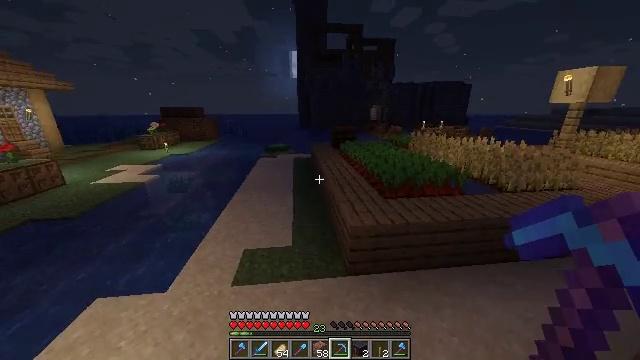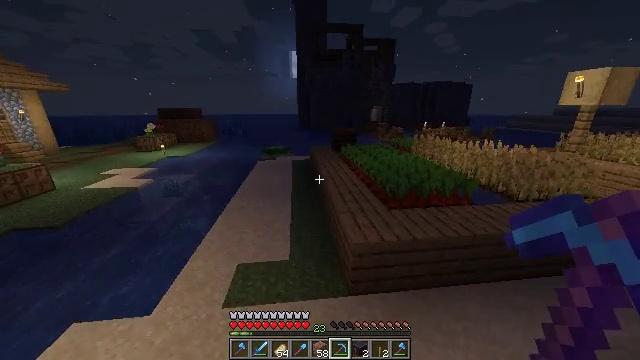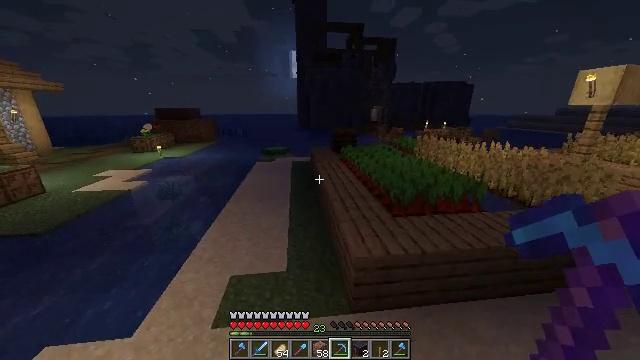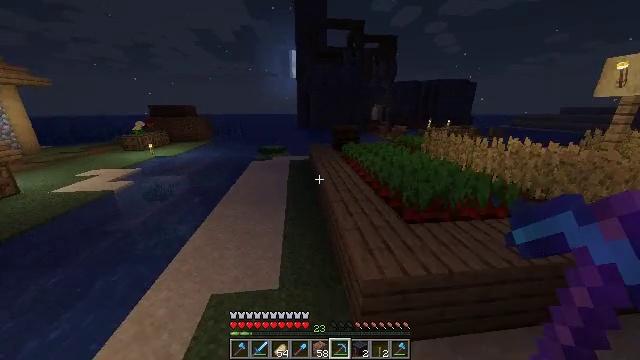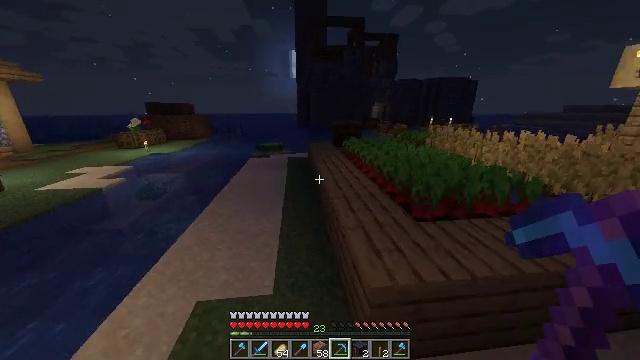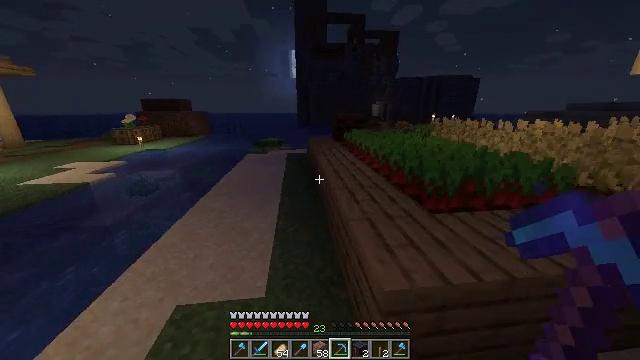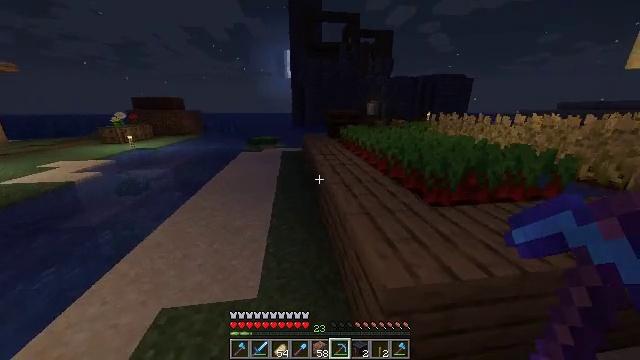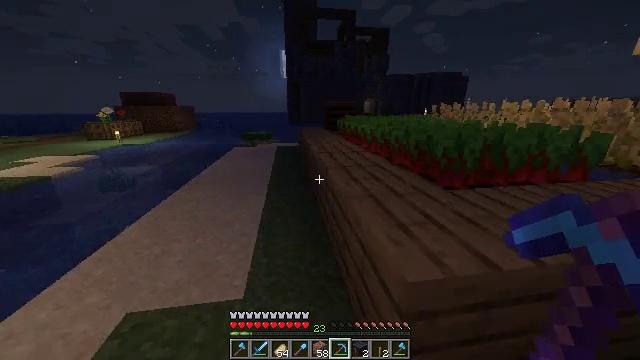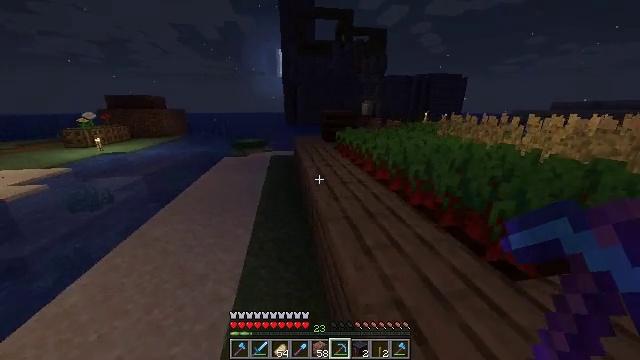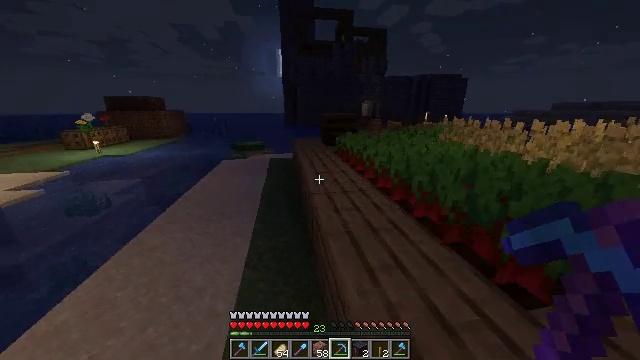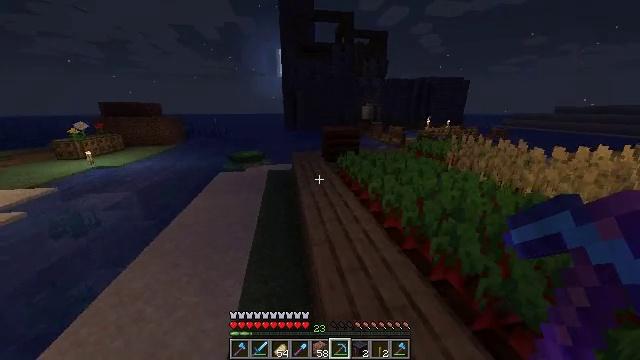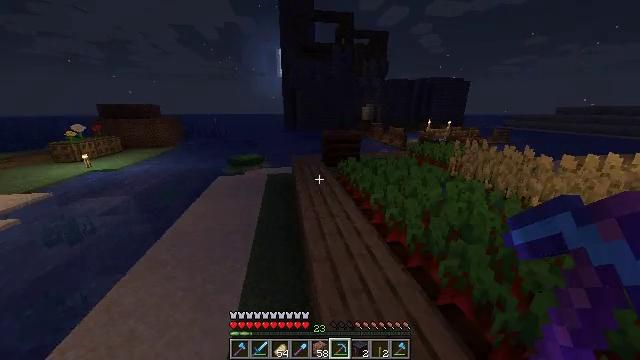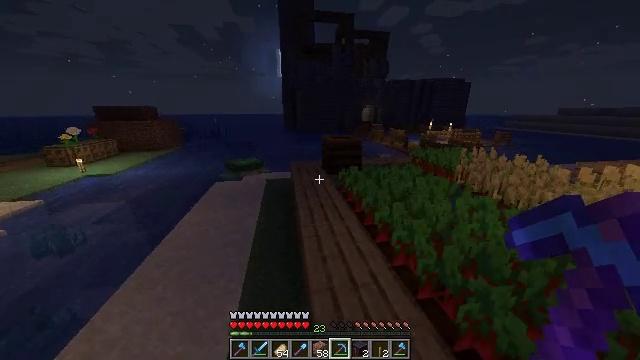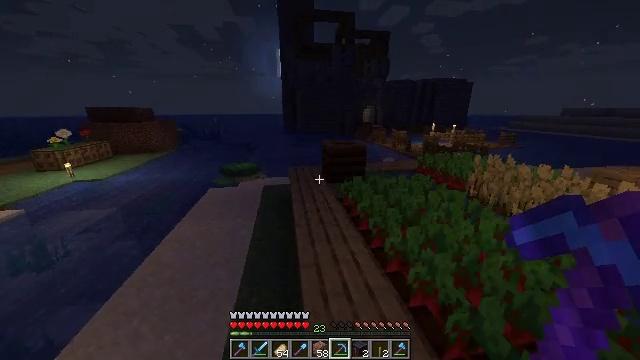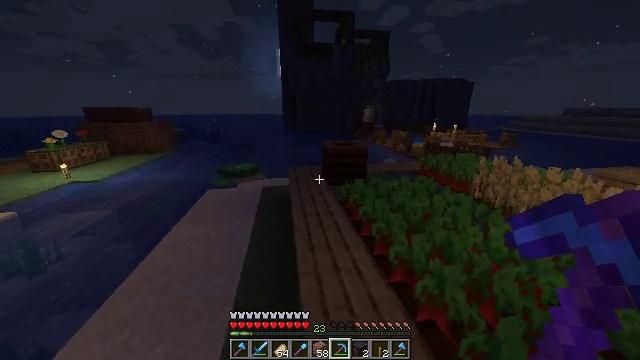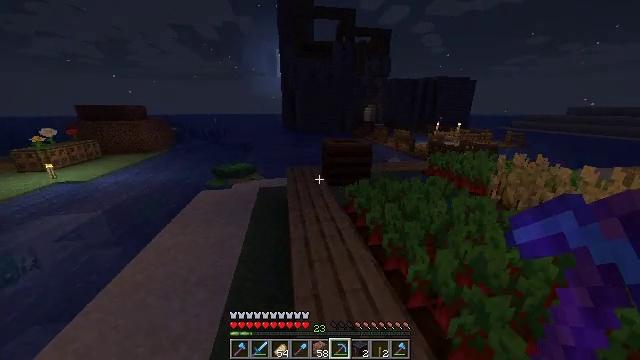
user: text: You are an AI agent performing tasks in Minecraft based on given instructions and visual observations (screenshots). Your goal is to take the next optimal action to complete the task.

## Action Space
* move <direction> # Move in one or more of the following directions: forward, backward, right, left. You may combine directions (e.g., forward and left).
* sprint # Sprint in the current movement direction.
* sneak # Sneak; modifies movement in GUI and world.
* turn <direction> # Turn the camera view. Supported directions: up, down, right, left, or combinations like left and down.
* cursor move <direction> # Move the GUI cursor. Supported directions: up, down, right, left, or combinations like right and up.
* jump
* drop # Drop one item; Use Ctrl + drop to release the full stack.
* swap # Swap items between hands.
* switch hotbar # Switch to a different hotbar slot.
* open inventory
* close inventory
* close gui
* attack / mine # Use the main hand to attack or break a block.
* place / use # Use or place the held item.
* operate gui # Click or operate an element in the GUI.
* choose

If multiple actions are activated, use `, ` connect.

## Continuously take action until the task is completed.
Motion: motion action
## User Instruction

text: Gather the composter from your farm.
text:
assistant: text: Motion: move forward, jump
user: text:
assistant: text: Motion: move forward, jump
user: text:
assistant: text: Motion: move forward, jump
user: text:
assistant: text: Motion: move forward, jump
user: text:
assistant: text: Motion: move forward, jump
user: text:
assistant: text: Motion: move forward, sprint, turn right, jump
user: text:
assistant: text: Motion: move forward, sprint, turn right, jump
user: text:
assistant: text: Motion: move forward, sprint, jump
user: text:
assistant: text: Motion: move forward, jump
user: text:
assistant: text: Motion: move forward, jump
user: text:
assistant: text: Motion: move forward, jump
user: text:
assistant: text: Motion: move forward, jump
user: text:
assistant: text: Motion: move forward
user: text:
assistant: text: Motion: move forward
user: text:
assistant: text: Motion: move forward
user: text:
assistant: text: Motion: move forward, sprint
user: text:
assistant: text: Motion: move forward, sprint
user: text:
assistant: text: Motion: move forward, sprint
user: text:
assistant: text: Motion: move forward
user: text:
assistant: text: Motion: move forward
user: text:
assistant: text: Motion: move forward
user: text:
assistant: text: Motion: move forward
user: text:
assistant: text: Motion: move forward, turn right and down
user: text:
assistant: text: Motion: move forward, turn right and down
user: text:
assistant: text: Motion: turn right and down
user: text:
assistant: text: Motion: turn right and down
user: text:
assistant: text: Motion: turn right
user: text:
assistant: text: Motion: turn right, attack / mine
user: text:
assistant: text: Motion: turn right, attack / mine
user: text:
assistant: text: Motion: attack / mine